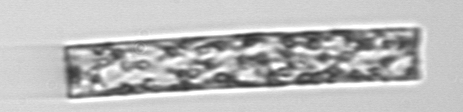
Label: Guinardia_flaccida